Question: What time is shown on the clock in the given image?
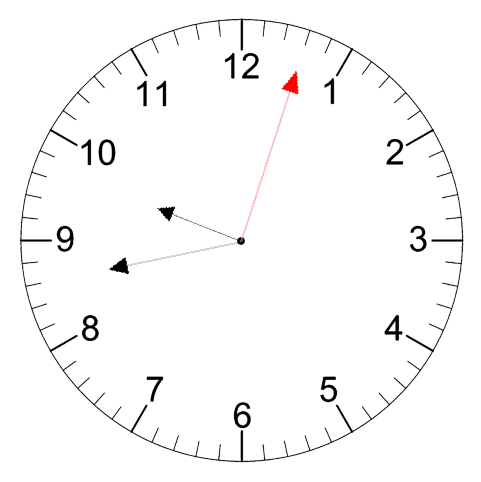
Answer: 09:43:03